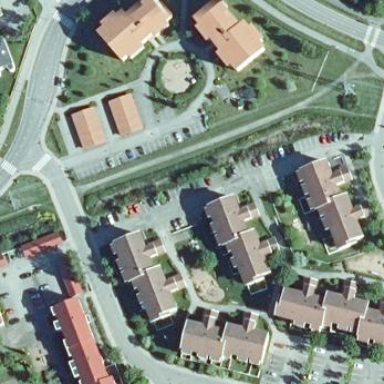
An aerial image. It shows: Parking area with asphalt surface.